Question: I have a basic error:
> The conversion of a datetime2 data type to a datetime data type
resulted in an out-of-range value.
The statement has been
terminated.
I have this thing in multiple places, but when stack trace throws an exception I don't know how to find what method or part of code is causing the problem.
The problem is its hard to debug, because when I add 1 element it works properly, when I loop I guess It loses the assignment of datetime somehow.
The code is too long, I just need a tip how to read the stack trace when it throws the exception.

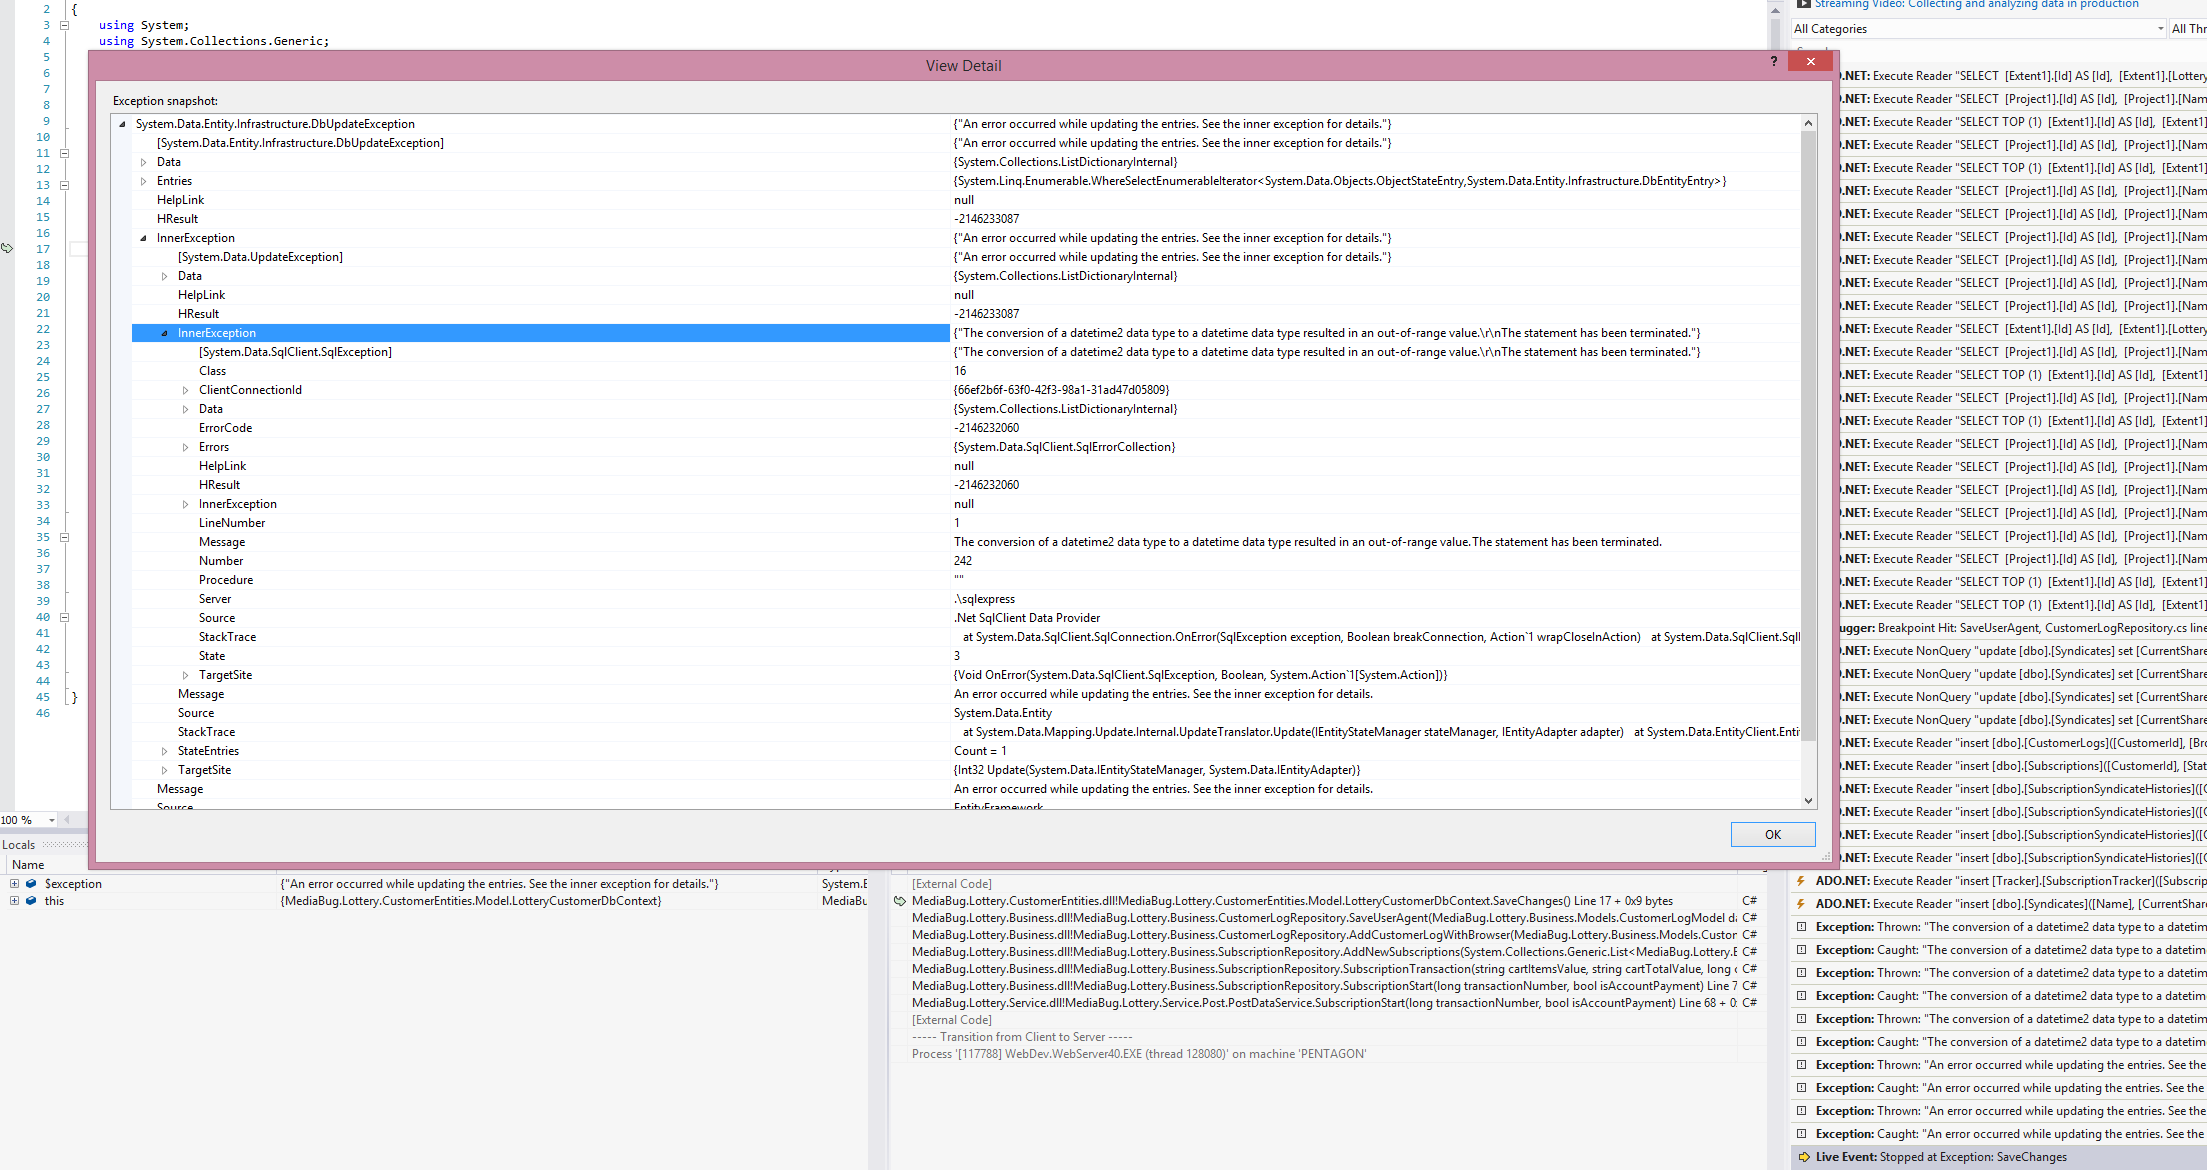
Answer: The stack trace might not display all you want, however, try peeking at tab on the right: might be the select statements (probably the very last one) are causing the error, you might wanna check them out.
Also, I would recommend use appropriate types for your tables in your SQL database, such an error indicates an error in the architecture, you might want to reconsider (or at least, check out each row for its type) your database types for the data the might carry.